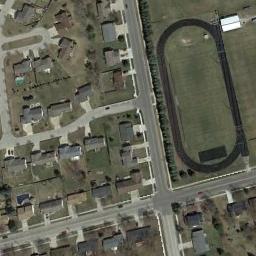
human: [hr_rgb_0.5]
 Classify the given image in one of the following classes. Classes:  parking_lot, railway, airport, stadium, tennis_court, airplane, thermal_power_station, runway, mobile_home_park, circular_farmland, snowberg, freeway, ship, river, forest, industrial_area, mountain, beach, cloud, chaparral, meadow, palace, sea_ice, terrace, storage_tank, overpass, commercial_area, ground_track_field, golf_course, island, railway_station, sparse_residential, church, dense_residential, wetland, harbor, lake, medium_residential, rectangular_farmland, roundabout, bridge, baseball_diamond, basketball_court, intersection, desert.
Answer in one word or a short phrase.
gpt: ground_track_field